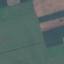
Land use / land cover class: AnnualCrop